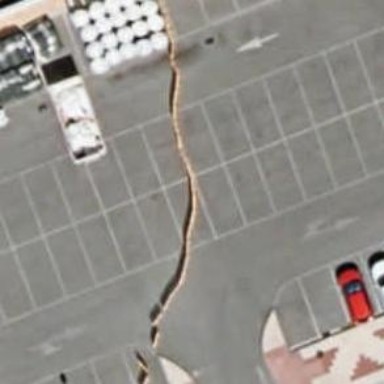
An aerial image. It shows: Multi-storey parking area with asphalt surface.